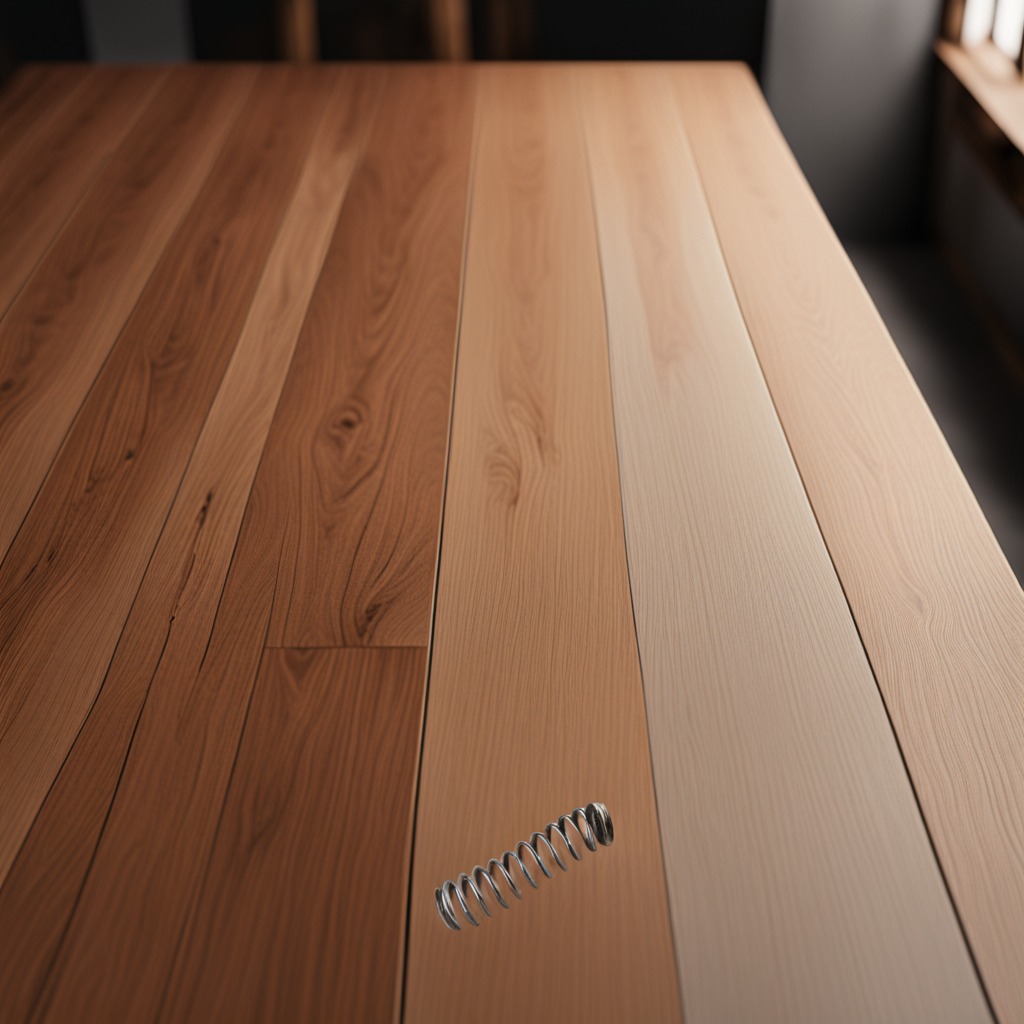
A coiled metal spring is lying on a wooden table in a carpentry studio.